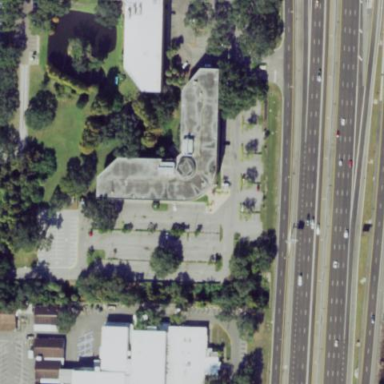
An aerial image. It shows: Office building with flat roof.